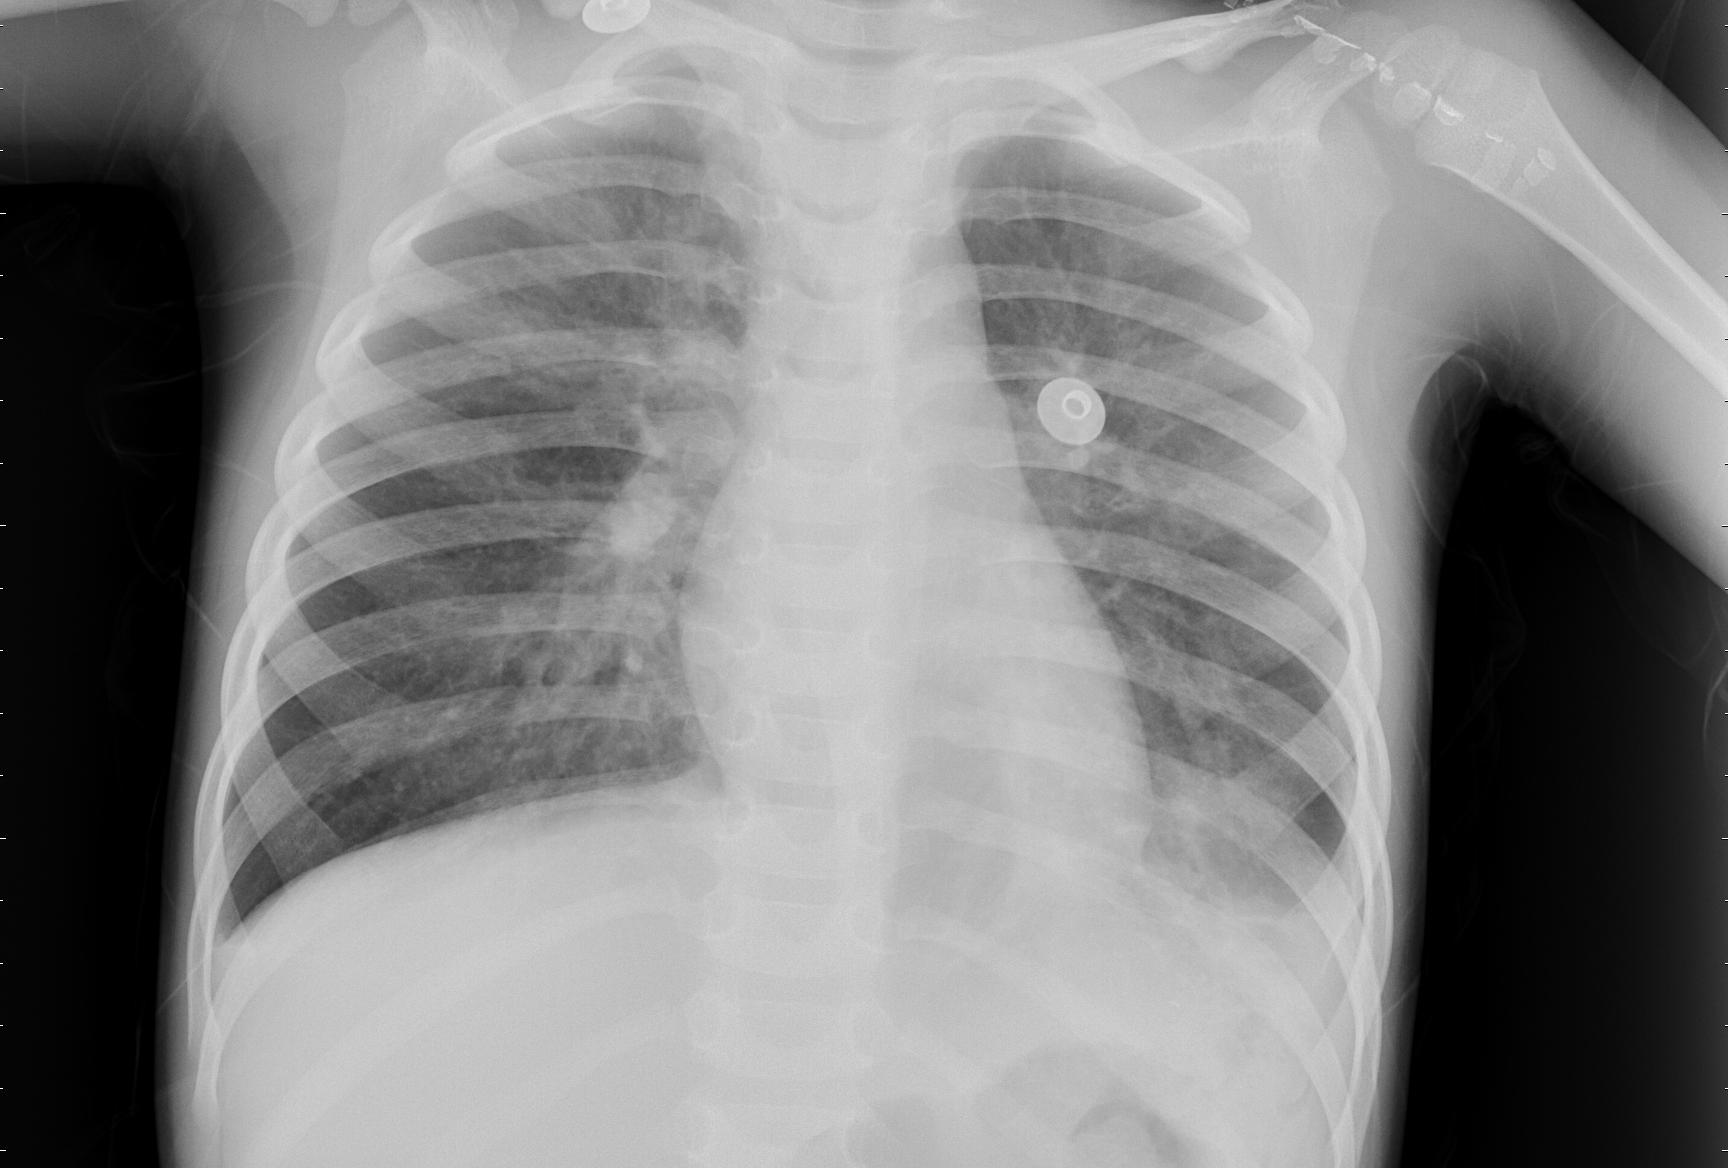
Diagnosis: PNEUMONIA